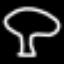
Label: mushroom